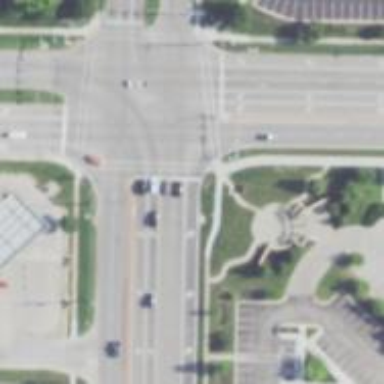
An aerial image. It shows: Solid stop line on the road marking.